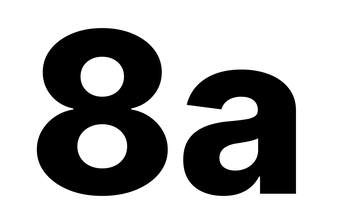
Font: Inter_ExtraBold